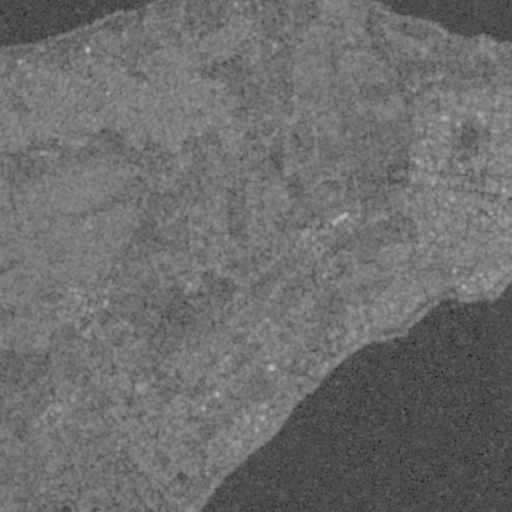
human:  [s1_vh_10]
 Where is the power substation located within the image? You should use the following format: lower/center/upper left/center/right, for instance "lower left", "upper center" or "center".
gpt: The power substation is located in the lower left of the image.
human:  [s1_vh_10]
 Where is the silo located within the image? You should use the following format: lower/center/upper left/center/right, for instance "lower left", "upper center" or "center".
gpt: The silo is located in the center right of the image.
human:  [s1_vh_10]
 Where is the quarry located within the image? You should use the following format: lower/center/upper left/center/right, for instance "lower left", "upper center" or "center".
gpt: There is no quarry in the image.

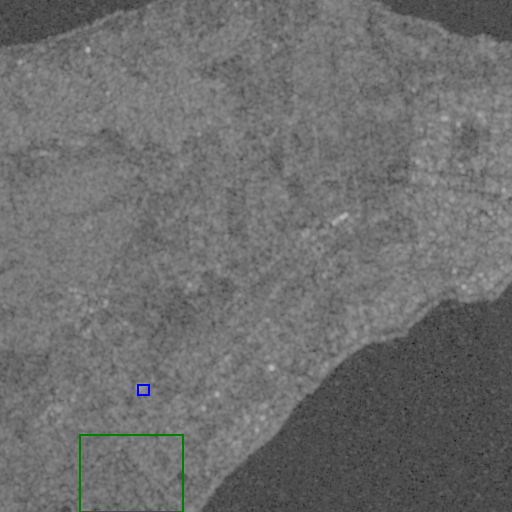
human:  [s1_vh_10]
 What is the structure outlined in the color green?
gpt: The structure outlined in green is a park.
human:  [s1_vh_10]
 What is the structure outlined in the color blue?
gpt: The structure outlined in blue is a power substation.
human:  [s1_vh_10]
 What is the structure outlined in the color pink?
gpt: There is no pink outline.